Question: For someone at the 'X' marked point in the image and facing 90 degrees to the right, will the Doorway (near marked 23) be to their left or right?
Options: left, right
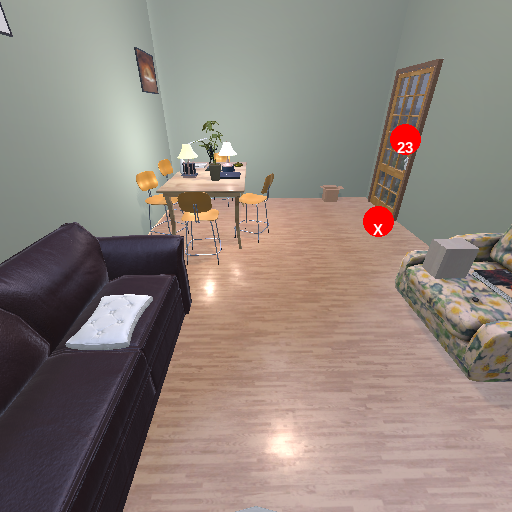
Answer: left